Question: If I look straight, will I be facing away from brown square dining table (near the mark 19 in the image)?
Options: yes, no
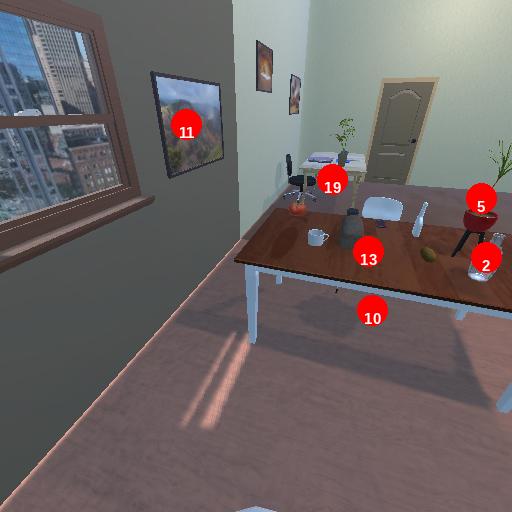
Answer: yes